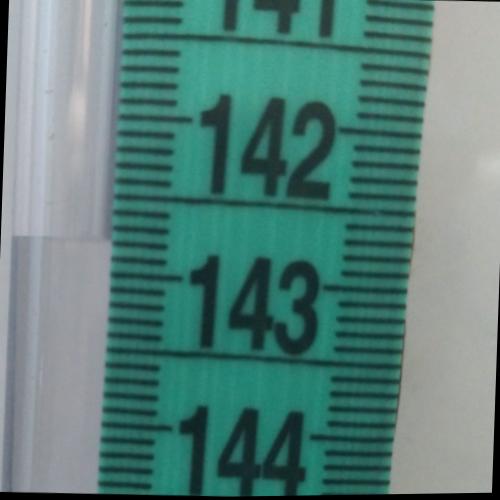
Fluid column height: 142.8 cm